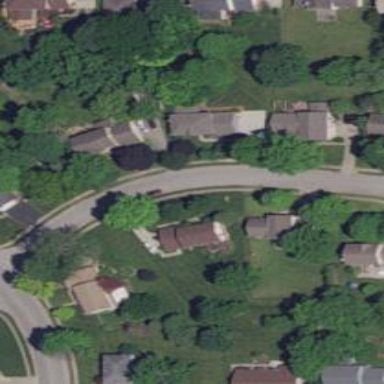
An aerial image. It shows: Residential road with asphalt surface and separate sidewalk.